Field crop: maize
Growth stage: 2
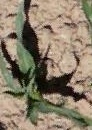
Species: maize